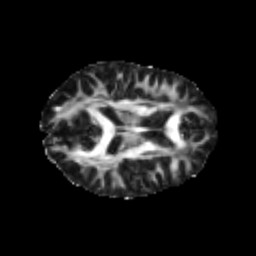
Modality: FA
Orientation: axial
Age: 23
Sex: male
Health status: healthy